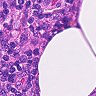
Metastatic tissue present: no